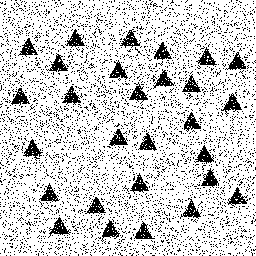
Squares: 0
Triangles: 28
Stars: 0
Total shapes: 28